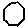
Label: hexagon